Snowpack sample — Loveland Pass, Silver Plume, Colorado, USA (2/11/26, 12:00 PM MST)
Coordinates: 39.663, -105.886
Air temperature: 35 °F
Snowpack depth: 82 cm
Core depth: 30 cm
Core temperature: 28.4 °F
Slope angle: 13°, slope face: 12°
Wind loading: high
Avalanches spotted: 1
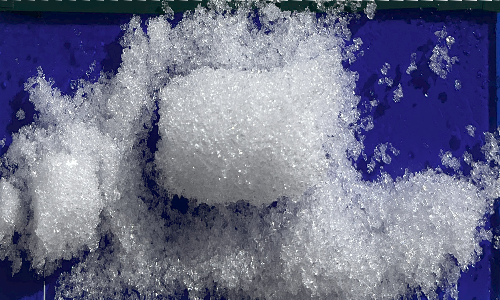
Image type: core
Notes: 1 small avalanche spotted on the north side of the bowl, lots of wind loading